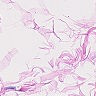
Metastatic tissue present: no